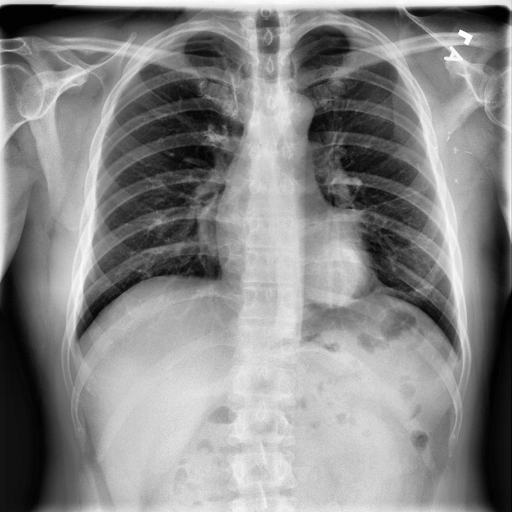
Finding: NORMAL